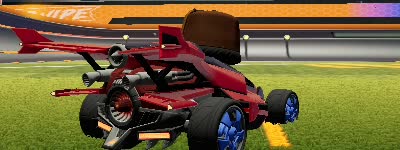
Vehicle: aftershock